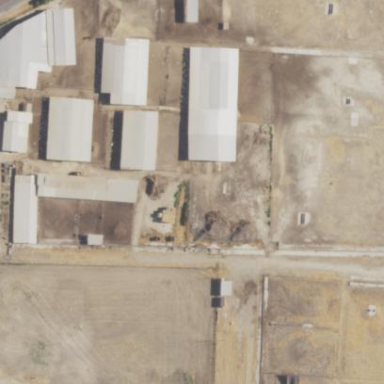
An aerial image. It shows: Farmyard area.